Во время ремонта магазина были установлены новые рамы с двумя стеклами для витрин, конструкция которых приведена на рисунке: толщина $L$ толстого стекла равна $1~см$, а тонкого $l=0.5~см$; расстояние между рамами $2~см$.  Одну раму установили толстым стеклом внутрь магазина, а другую — наружу.
Какая температура воздуха установится между стеклами в каждой из рам, если температура в магазине $+20~{}^{\circ} \mathrm{C}$, а на улице $10~{}^{\circ} \mathrm{C}$. Считается, что теплоотдача пропорциональна разности температур, а температура воздуха между стеклами из-за конвекции всюду одинакова.
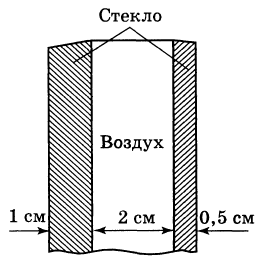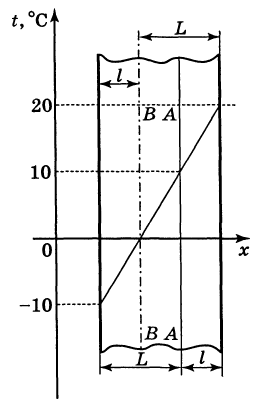
Решение: Так как теплопередача пропорциональна разности температур, то температура внутри стекла изменяется линейно. Очевидно, что температура воздуха между стеклами не зависит от расстояния между ними. Сложим два стекла вместе. Для этого случая график температуры представлен на рисунке.  Линия $A A$ соответствует первому случаю, а линия $B B$ — второму. Из графика видно, что температура воздуха в раме, установленной толстым стеклом наружу, равна $+10~{}^{\circ} \mathrm{C}$, а во второй раме $-0~{}^{\circ} \mathrm{C}$.
Ответ: Температура воздуха в раме, установленной толстым стеклом наружу, равна $+10~{}^{\circ} \mathrm{C}$, а во второй раме $-0~{}^{\circ} \mathrm{C}$.
Темы:
T, Теплопроводность, Всероссийские, Теплота, Температура